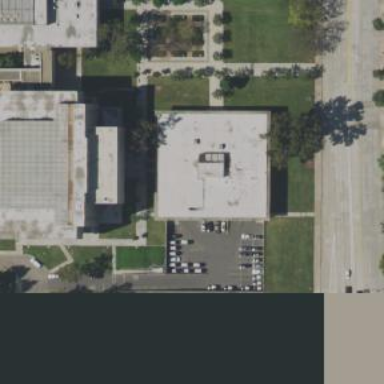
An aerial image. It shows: Police office building.